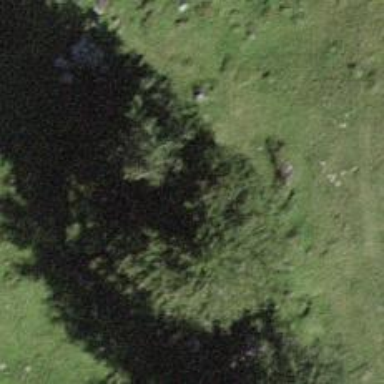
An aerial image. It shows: Evergreen tree with needle-leaved leaves.